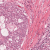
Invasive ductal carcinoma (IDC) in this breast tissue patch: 0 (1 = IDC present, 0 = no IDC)